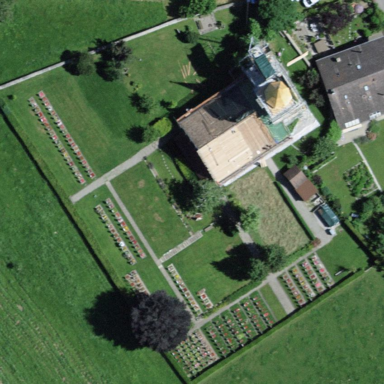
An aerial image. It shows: Cemetery.